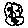
Label: square